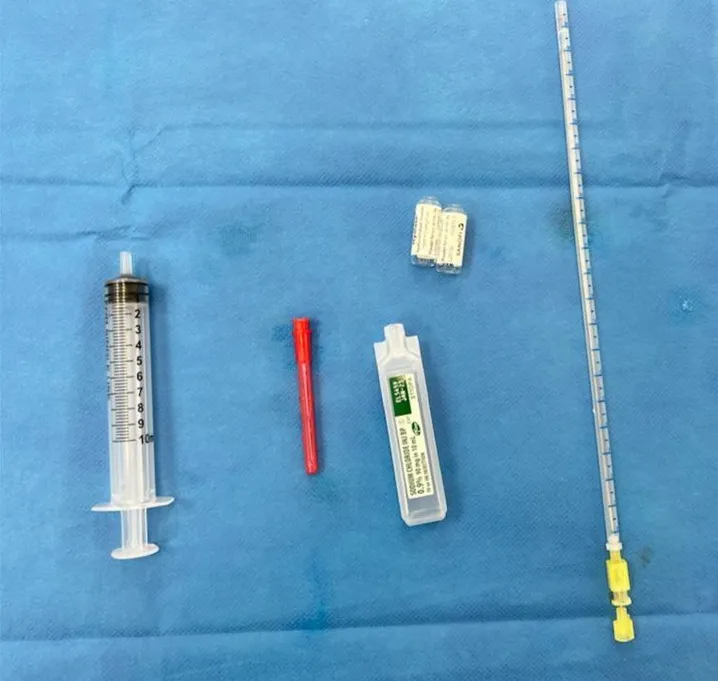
Equipment required for preparing hyaluronidase (left to right):10 cc syringe, blunt drawing needle, normal saline, hyaluronidase, and spinal needle.
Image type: medical_photograph (other_medical_photograph)